Field crop: maize
Growth stage: 2
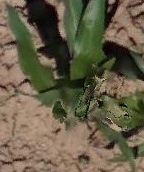
Species: maize